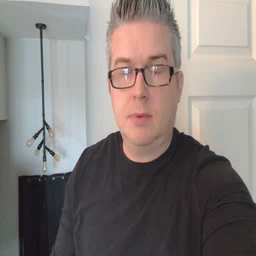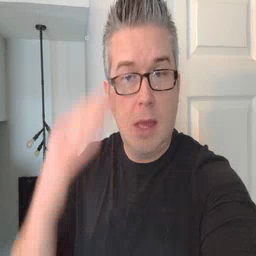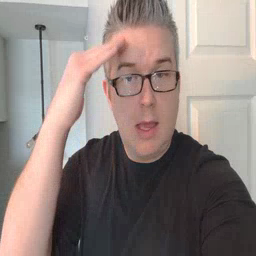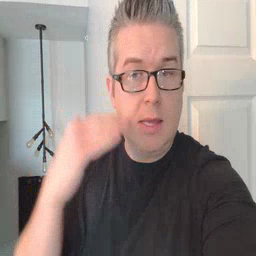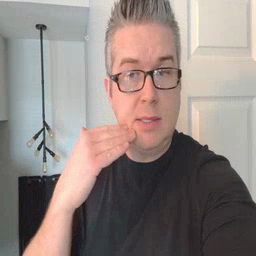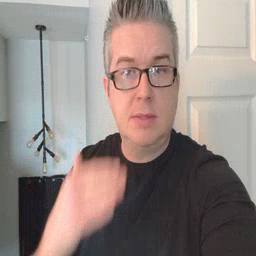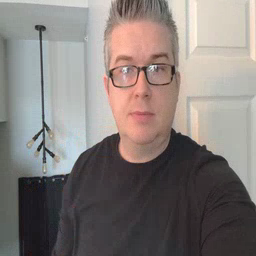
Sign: head